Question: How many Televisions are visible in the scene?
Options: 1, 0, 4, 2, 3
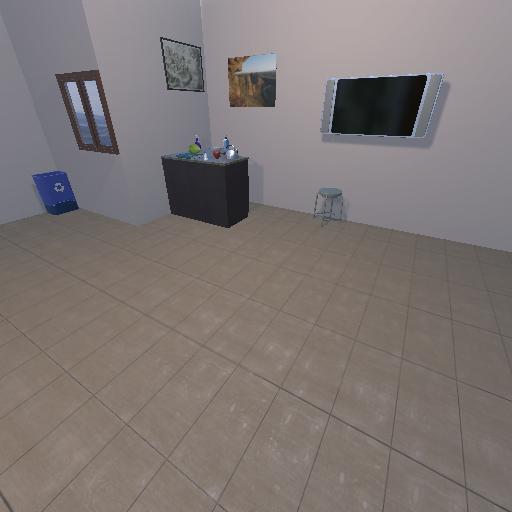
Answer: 1